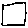
Label: square